Question: I'm using PySide2 and creating a combobox, I'm trying to send the selected value when pressing the submit button, visual example:

when pressing submit test1 should be print on teminal, I tried using Slots but when pressing on the submit button nothing happens.
my code:
main.py:
'''
import sys
import os
from os.path import join, dirname, abspath
from PySide2.QtCore import QStringListModel, QObject, Slot
from PySide2.QtGui import QGuiApplication
from PySide2.QtQml import QQmlApplicationEngine
class Combo(QObject):
def __init__(self, parent=None):
super().__init__()
self.model = QStringListModel(['test1', 'test2'])
@Slot(str, result=None)
def submit(self, text_val):
print('test')
print(text_val, self.model.text)
if __name__ == '__main__':
app = QGuiApplication(sys.argv)
engine = QQmlApplicationEngine()
comobo_box = Combo()
context = engine.rootContext()
context.setContextProperty("comobo_box", comobo_box)
context.setContextProperty("stringModel", comobo_box.model)
qmlFile = join(dirname(__file__), r'main.qml')
engine.load(abspath(qmlFile))
if not engine.rootObjects():
sys.exit(-1)
app.exec_()
'''
main.qml:
'''
import QtQuick 2.15
import QtQuick.Window 2.15
import QtQuick.Layouts 1.15
import QtQuick.Controls 2.15
Window {
id: window
visible: true
height: 200
width: 400
property string textVal: ""
Rectangle {
color: '#041645'
id: mainArea
anchors.fill: parent
ColumnLayout {
anchors.fill: parent
ComboBox {
id: cBox
Layout.alignment: Qt.AlignHCenter | Qt.AlignVCenter
model: stringModel
textRole: "display"
Button {
id: submit
x: -50
y: 100
text: qsTr("Submit")
onClicked: {
comobo_box.submit(model.text)
}
}
Button {
id: cancel
x: 75
y: 100
text: qsTr("Cancel")
onClicked: {
window.close()
}
}
}
RowLayout{
Layout.alignment: Qt.AlignHCenter
}
}
}
}
'''
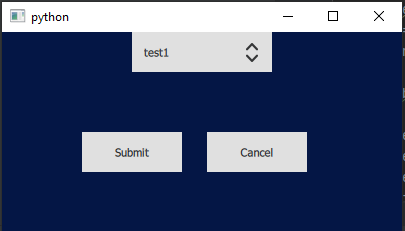
Answer: The problem is that there is no model object, also assuming that you refer to the ComboBox model, it also does not have the text attribute and that is indicated in the log.
'''
file:///home/qt/main.qml:35: ReferenceError: model is not defined
'''
In this case it is passing the currentText:
'''
comobo_box.submit(cBox.currentText)
'''
On the python side there is a similar problem so you have to remove 'self.model.text':
'''
@Slot(str)
def submit(self, text_val):
print(text_val)
'''